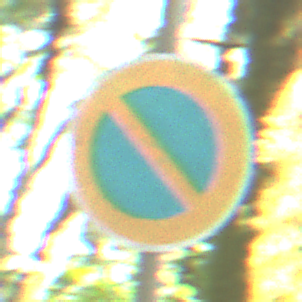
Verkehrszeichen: EingeschraenktesHalteverbot
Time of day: Midday
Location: Outdoor (Nature)
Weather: Clear
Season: NotSpecified
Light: Natural